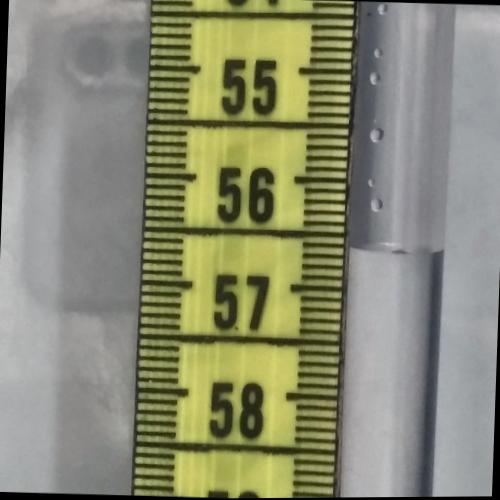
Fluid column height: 56.6 cm